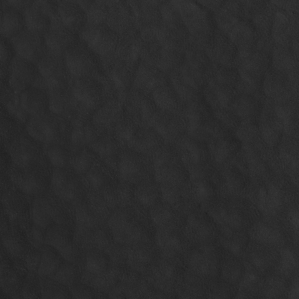
Label: non_frost